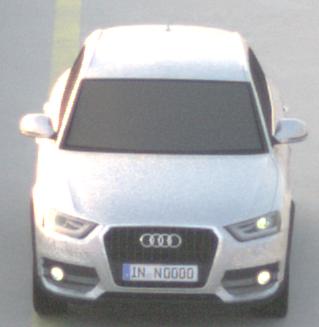
Make: Audi
Model: Q3 1.4 TFSI
Detailed model: Q3 (8U)
Model produced from: 2013/07
Model produced until: 2014/10
Doors: 5
Color: white
Road condition: dry road
Daytime: dawn
Contrast: medium contrast